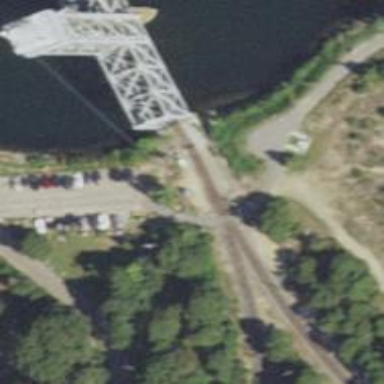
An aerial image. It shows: Railway crossing.